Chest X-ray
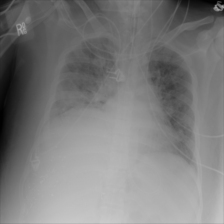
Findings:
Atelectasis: negative
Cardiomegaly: negative
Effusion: negative
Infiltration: positive
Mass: negative
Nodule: negative
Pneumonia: negative
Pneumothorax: negative
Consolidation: negative
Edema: negative
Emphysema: negative
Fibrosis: negative
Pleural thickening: negative
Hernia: negative